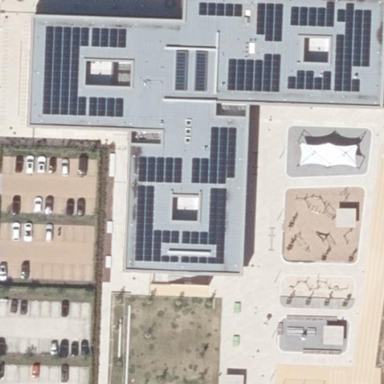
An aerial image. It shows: School with flat roof.